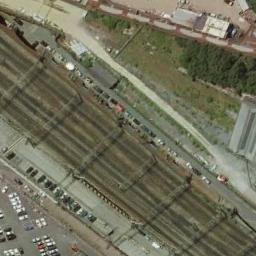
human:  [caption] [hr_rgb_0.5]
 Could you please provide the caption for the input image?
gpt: There are several buildings beside the railway .

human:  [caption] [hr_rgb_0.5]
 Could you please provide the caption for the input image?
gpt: The railway is next to the grass and parking lot .

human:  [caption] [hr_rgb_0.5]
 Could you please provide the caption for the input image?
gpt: Both sides of the railway are neat trees .

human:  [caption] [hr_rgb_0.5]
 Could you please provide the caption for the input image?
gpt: These railways are between a parking lot and a lawn and a road is next to the railways .

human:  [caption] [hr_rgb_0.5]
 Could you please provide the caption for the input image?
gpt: There are many cars beside the railway .